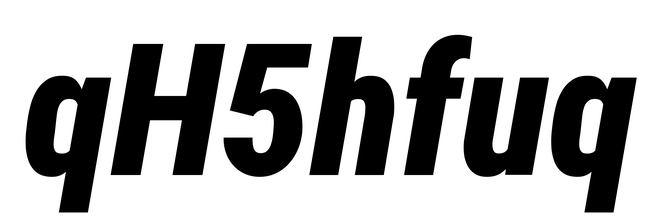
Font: Roboto-Italic_Condensed_Black_Italic